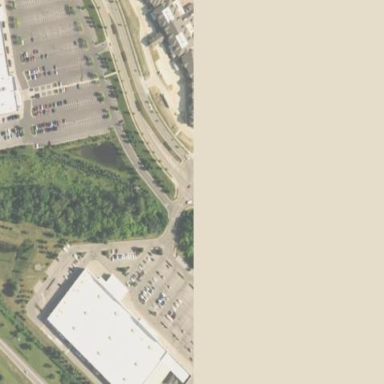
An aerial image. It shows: Retail area.